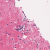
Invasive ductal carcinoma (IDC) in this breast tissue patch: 0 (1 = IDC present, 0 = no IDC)